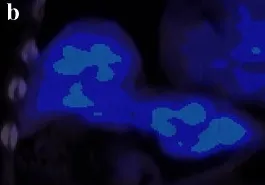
C; One year after chemotherapy, no FDG avidity was shown in the stomach wall.
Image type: pathology (fish)